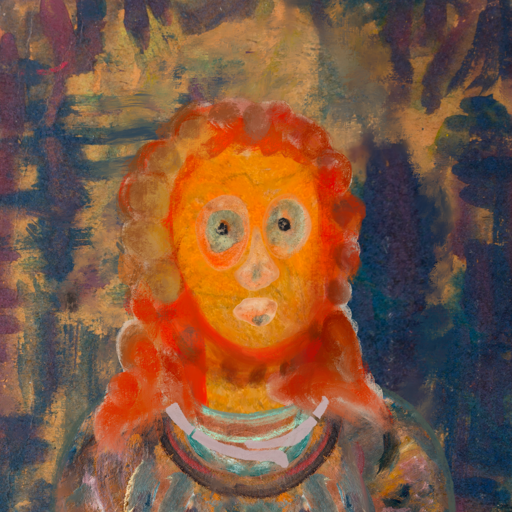
Background: InTheSun, Head And Neck Front: Sisters, Face Front: Childish, Bust: Boggyland, Hair Front: Rupkatha, Head Accessory: Blank, Second Necklace: Blank, Necklace: Hypocrite_2, Baby: Blank